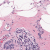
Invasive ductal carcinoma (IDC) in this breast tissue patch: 0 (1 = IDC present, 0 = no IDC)